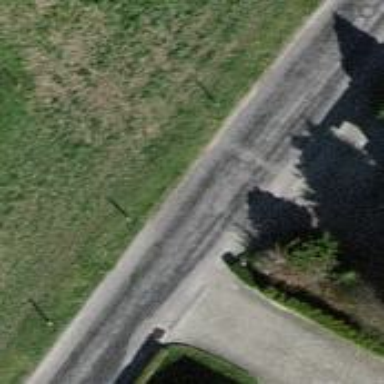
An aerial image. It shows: Unclassified road.